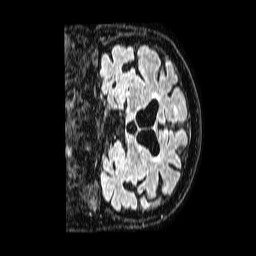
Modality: FLAIR
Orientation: coronal
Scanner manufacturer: philips
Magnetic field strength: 1.5 T
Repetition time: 4.8 s
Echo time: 0.3 s